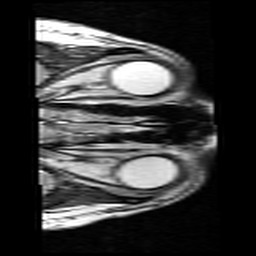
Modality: T2w
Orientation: axial
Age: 35
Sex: female
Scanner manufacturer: siemens
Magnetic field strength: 3 T
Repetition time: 8.06 s
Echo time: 0.085 s